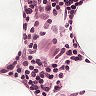
Metastatic tissue present: no